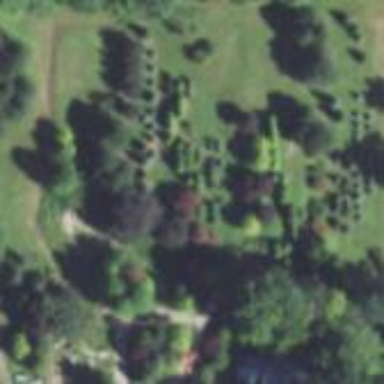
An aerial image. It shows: Orchard.